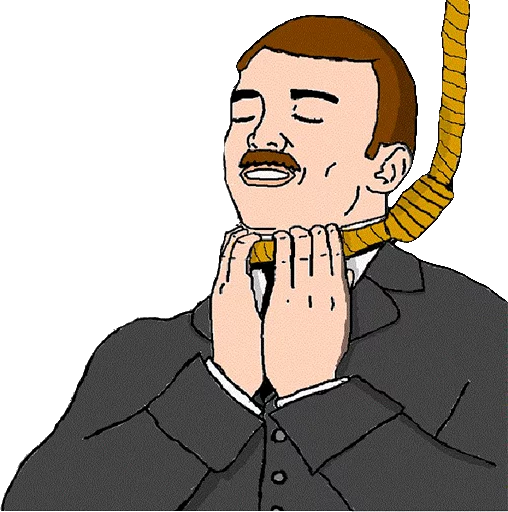
Label: 5_Feels_Good